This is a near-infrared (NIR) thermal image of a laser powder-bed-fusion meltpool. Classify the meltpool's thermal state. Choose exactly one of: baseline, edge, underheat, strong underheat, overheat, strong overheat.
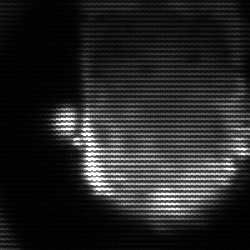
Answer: baseline